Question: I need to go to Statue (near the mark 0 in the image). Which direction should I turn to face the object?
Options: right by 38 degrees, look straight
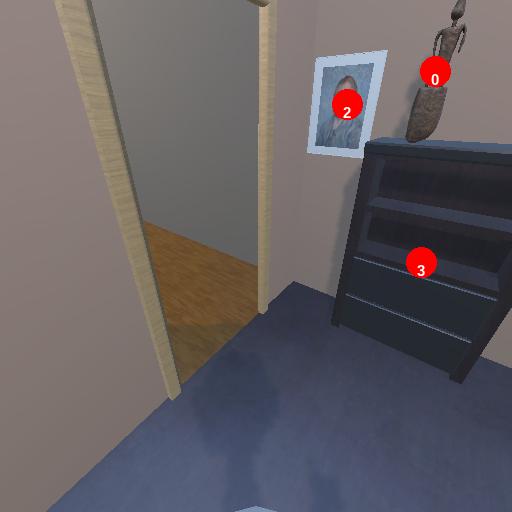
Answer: right by 38 degrees